Interaction volume radius: 5 \u00c5
Interaction volume height: 30 \u00c5
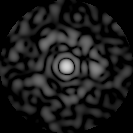
Disorder parameter: 0.8562